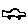
Label: car